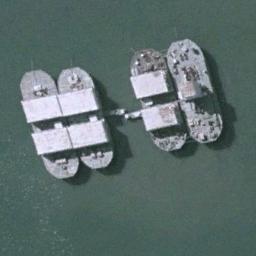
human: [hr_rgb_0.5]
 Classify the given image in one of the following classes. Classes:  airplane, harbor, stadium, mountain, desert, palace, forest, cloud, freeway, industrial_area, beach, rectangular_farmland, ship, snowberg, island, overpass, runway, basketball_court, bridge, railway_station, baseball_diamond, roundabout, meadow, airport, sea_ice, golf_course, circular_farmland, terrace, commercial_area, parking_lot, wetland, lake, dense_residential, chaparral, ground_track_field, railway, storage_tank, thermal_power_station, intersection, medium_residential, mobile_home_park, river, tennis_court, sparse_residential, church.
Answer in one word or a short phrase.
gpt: ship